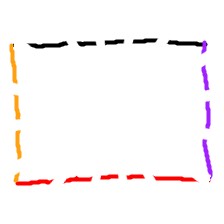
Shape: rectangle